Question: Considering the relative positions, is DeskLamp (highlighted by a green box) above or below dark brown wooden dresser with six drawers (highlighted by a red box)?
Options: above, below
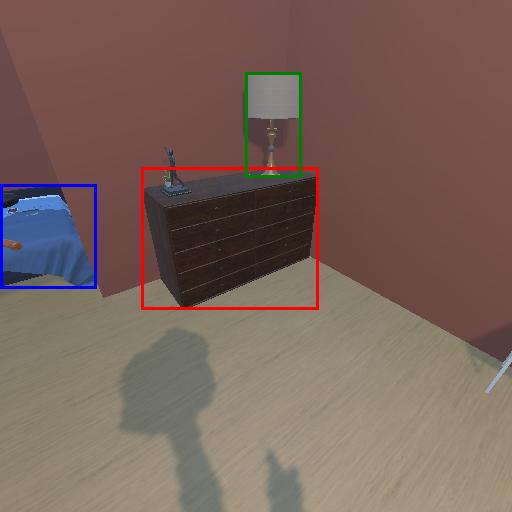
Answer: above